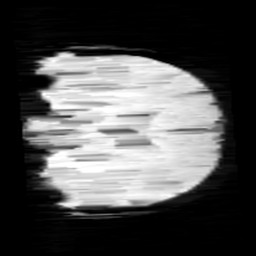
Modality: minIP
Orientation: coronal
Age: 11
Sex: male
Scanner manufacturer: siemens
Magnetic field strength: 3 T
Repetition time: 0.027 s
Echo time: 0.02 s